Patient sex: M
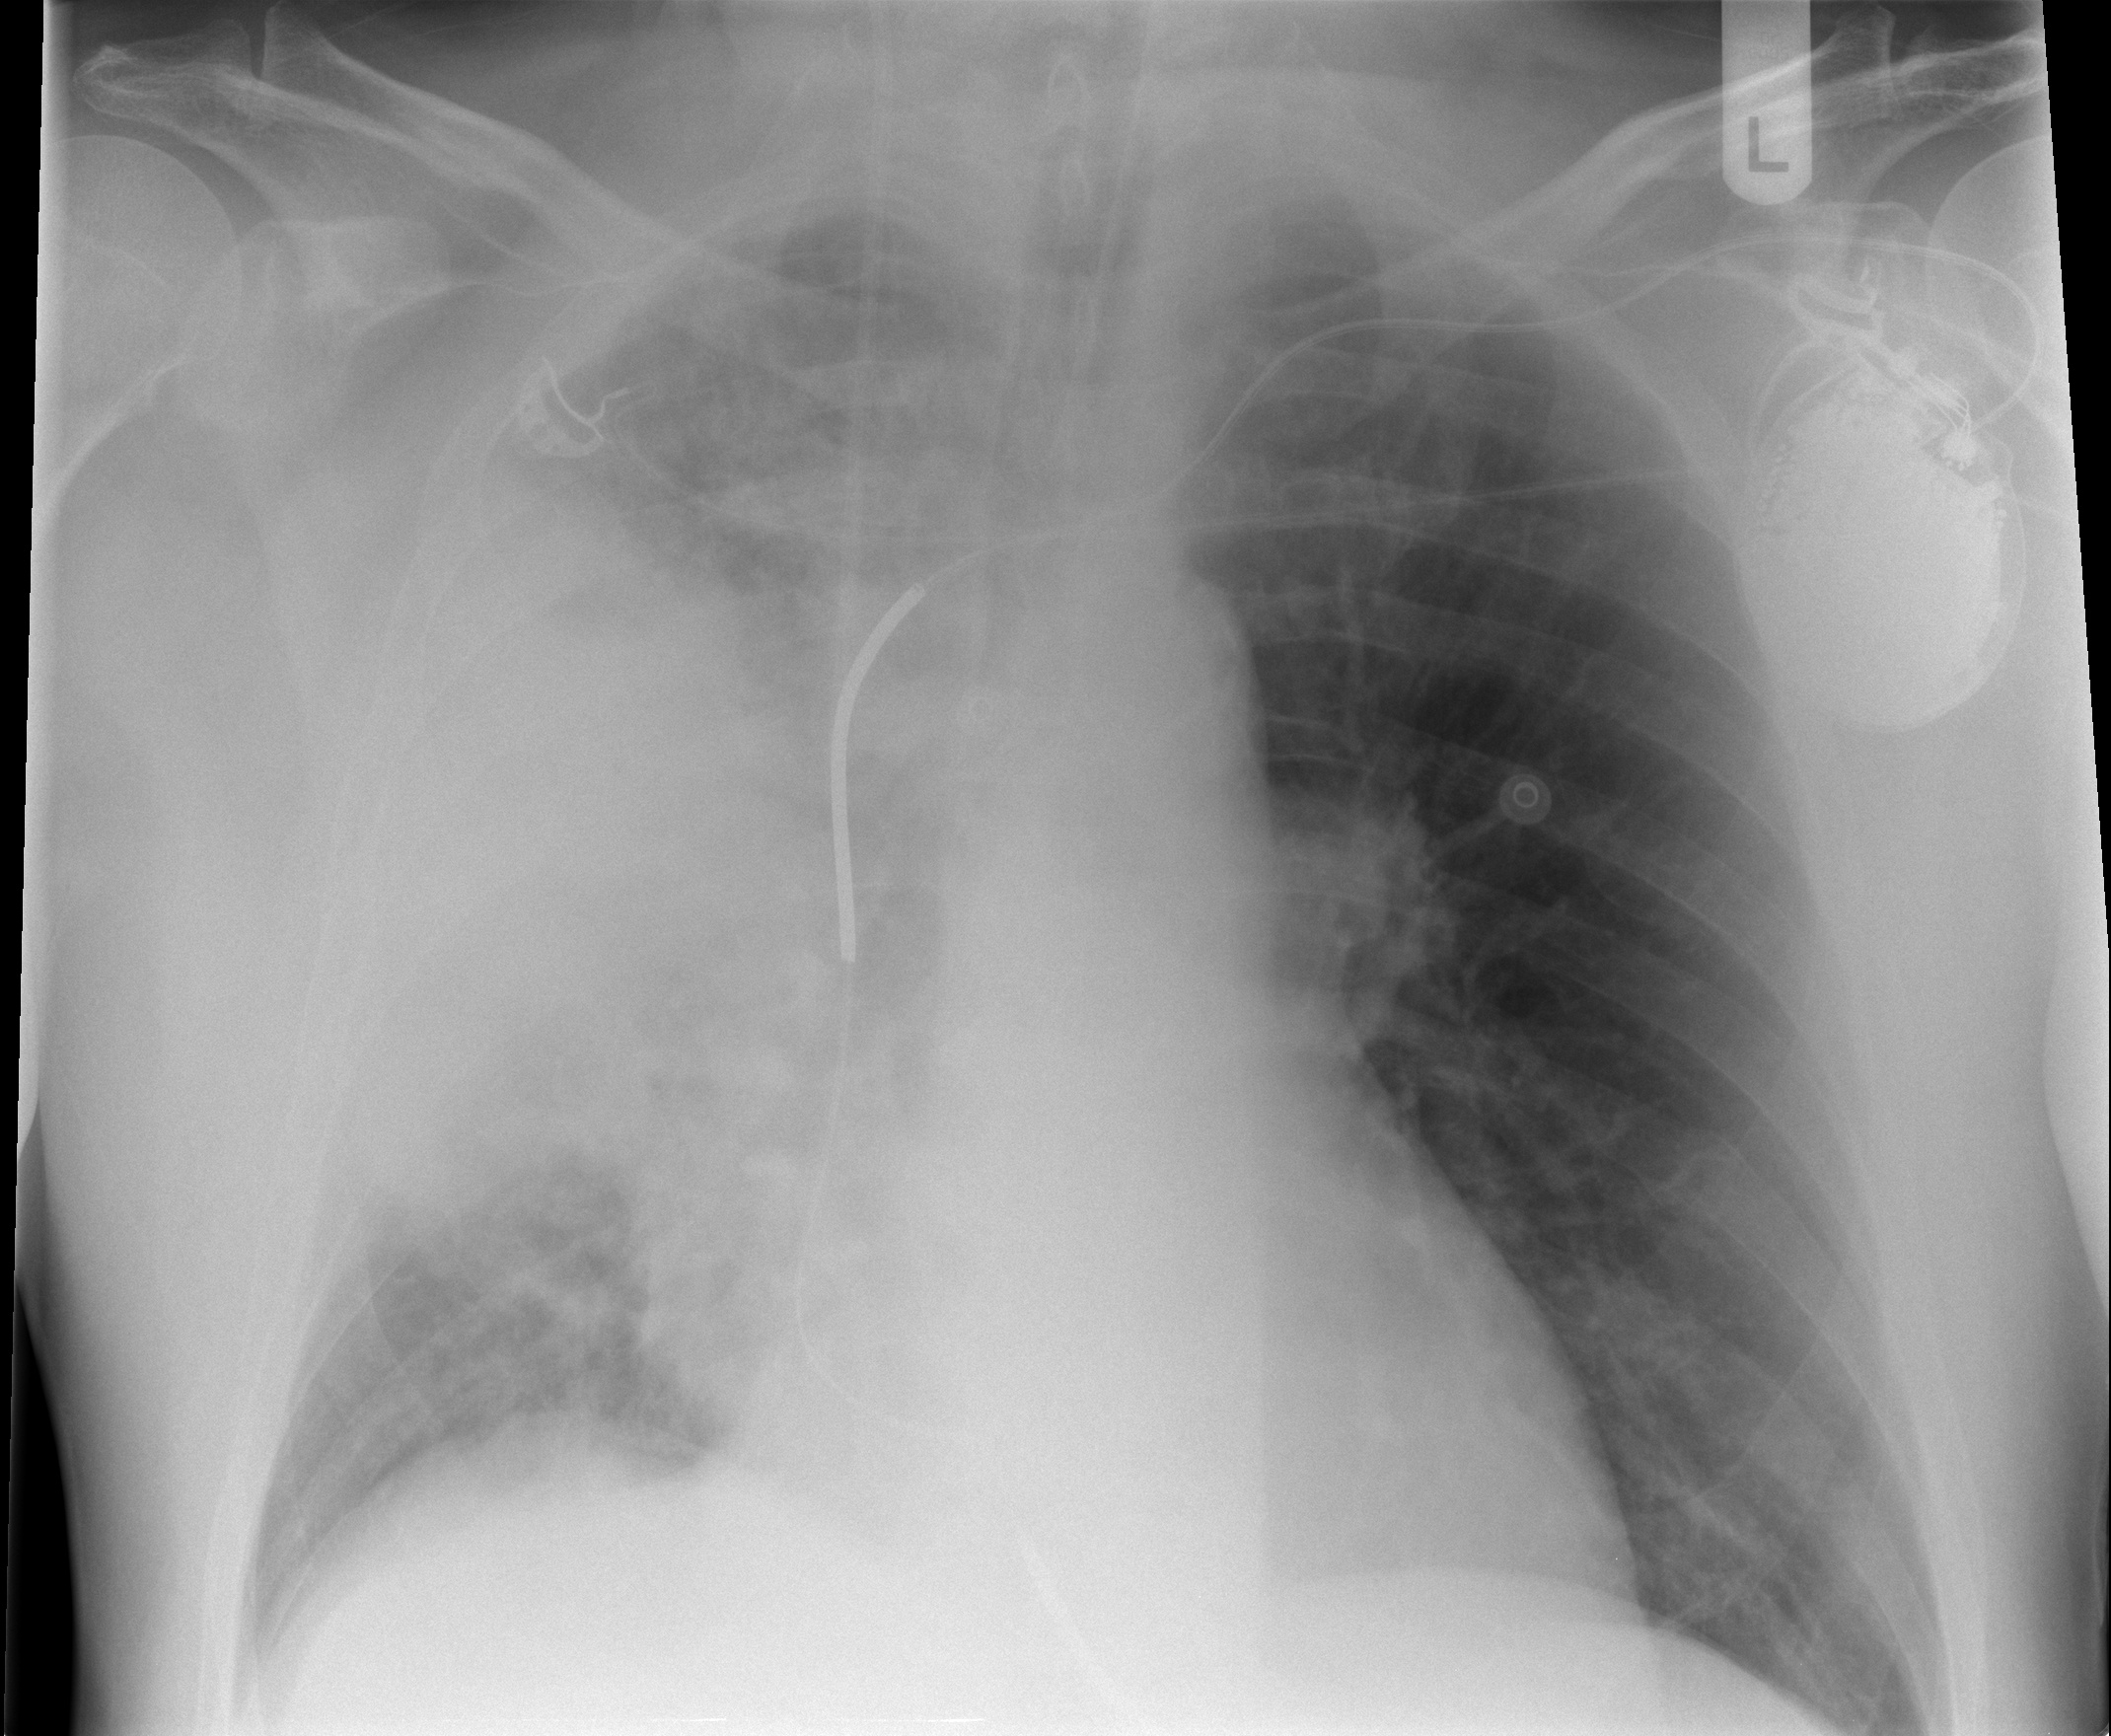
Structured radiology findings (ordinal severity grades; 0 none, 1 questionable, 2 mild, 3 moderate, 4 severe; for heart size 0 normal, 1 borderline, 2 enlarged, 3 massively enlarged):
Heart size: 0
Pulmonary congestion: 0
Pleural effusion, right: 0
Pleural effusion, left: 0
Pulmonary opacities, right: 4
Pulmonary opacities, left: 0
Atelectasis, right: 3
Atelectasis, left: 0